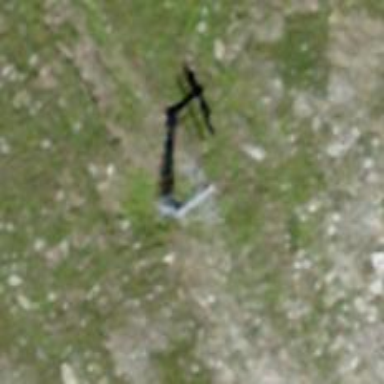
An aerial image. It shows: Pylon for aerialway.